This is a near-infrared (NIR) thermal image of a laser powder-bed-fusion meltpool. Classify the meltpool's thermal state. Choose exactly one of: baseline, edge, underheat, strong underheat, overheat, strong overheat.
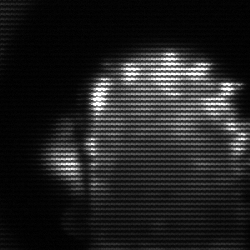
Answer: baseline